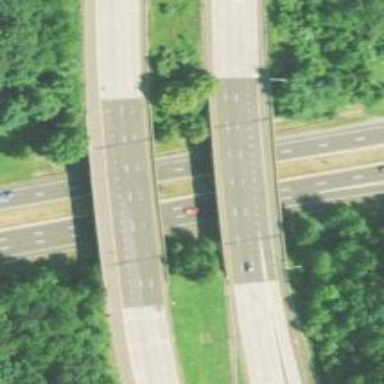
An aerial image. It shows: Motorway bridge.